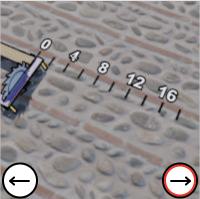
Task: length
Answer: 0
First scale value: 4.0